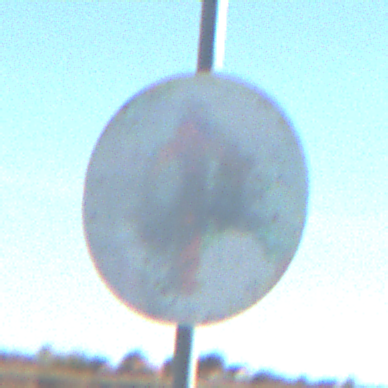
Verkehrszeichen: VorgeschriebeneFahrtrichtungGeradeaus
Umgebung: Outdoor, Nature
Tageszeit: MorningAfternoon
Wetter: Clear
Licht: Natural
Jahreszeit: Autumn
Kontrast: HighContrast